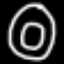
Label: donut